Field crop: maize
Growth stage: 2
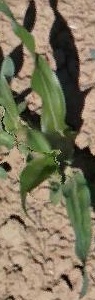
Species: maize